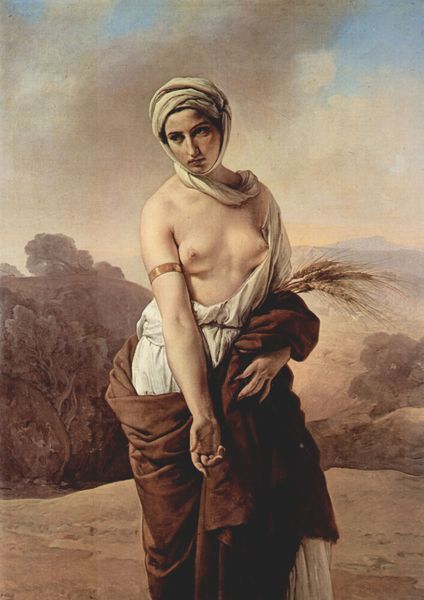
Titel: Ruth
Künstler: Francesco Hayez
Standort: Bologna
Institution: Städtische Sammlung
Schlagwörter: akt, baum, berg, blau, feder, felsen, gemälde, hand, haut, himmel, körper, nackt, schatten, umhang, weiß, wolken, bäume, landschaft, sand, braun, brust, busen, frankreich, frau, grau, kleid, licht, mund, nase, schmuck, zeichnung, blick, gürtel, rot, tuch, malerei, rock, jung, arm, augen, falten, bildnis, hände, portrait, porträt, öl, erde, feld, horizont, hügel, natur, weite, büsche, boden, gewand, gold, mantel, pose, tücher, tänzerin, schön, traurig, wald, aussicht, brüste, süden, getreide, korn, weizen, ähre, berge, gebirge, wüste, farbe, nebel, monochrom, ölgemälde, weiblich, kopftuch, muse, lciht, faltenwurf, halbnackt, nackte, nazarener, ring, bauer, orient, orientalisch, steht, jungfrau, allegorie, göttin, abwesend, armband, armreif, brus, gerste, empfangen, grund, ähren, madonna, turban, deutschrömer, diana, fruchtbarkeit, zeigegestus, had, nordafrika, nee, roggen, egste, hirse, zand, t, nomadin, marrokaninerin, marrokanerin